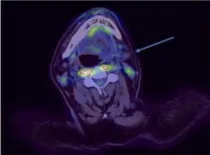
PET/CT images in axial and coronal reconstruction. The target lesion is indicated by an arrow. FDG avidity is expressed by the Deauville score (DS). After 3 months of therapy, DS: 3 (C, D).
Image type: radiology (pet)